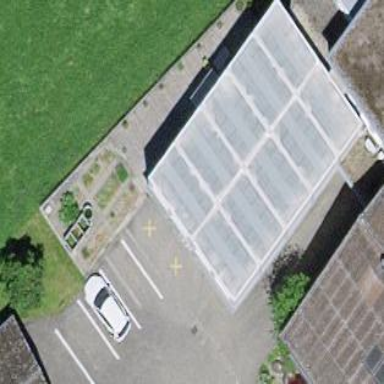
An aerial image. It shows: Garage building.